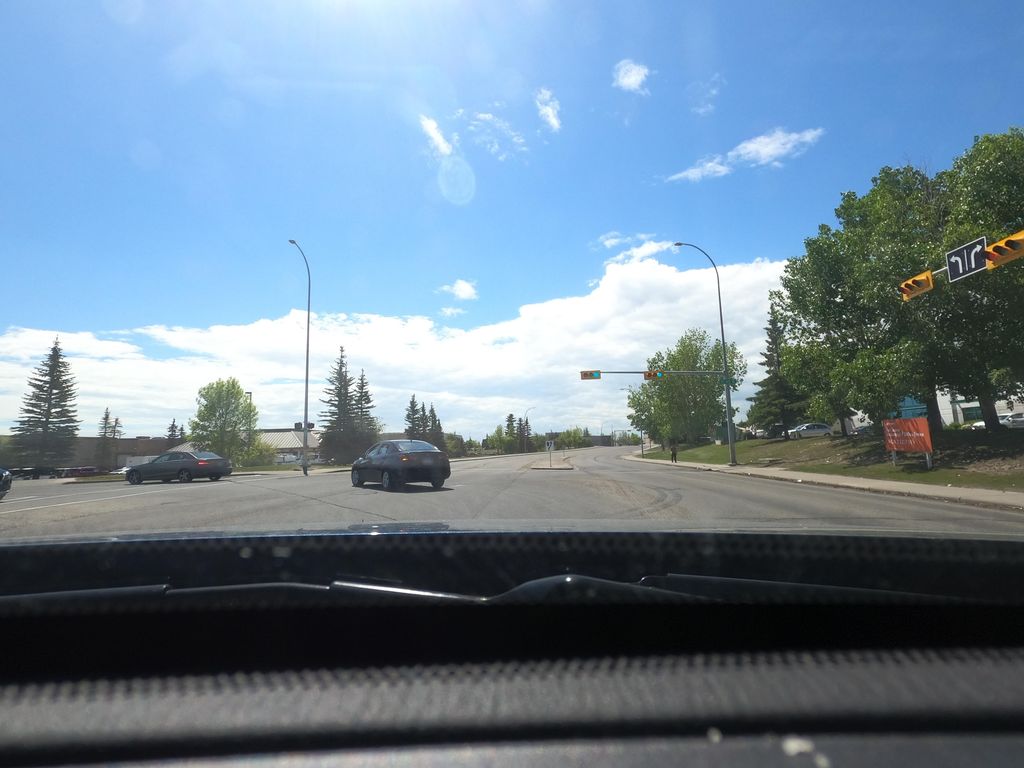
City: calgary